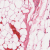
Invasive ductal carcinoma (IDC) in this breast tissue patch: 0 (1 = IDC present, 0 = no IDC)